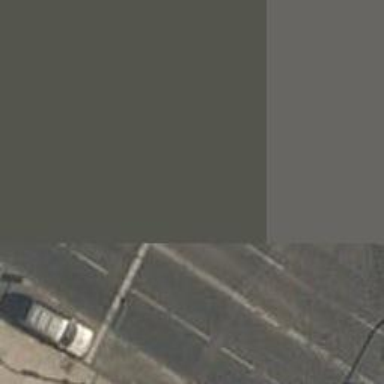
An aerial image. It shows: Road with traffic signals.